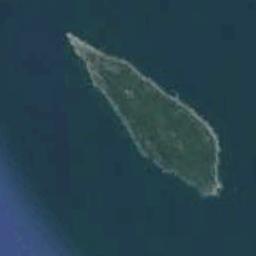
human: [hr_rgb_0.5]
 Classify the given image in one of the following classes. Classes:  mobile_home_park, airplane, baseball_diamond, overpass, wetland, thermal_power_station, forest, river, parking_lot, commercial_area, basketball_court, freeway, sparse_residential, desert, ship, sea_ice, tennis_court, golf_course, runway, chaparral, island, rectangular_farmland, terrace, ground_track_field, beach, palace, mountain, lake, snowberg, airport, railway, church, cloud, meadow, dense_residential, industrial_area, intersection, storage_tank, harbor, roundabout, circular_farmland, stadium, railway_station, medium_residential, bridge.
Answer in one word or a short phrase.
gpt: island